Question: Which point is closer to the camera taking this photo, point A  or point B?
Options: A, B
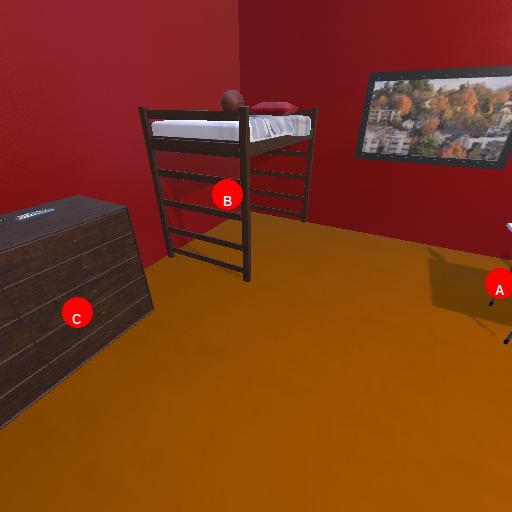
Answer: A